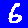
Digit: 6